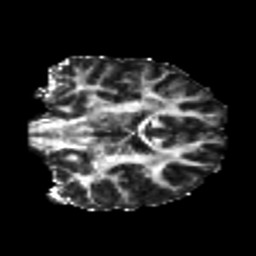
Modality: FA
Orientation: coronal
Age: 18
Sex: male
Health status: healthy
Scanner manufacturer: philips
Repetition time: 7.387 s
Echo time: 0.08599 s